Question: When I write JavaDoc-style comments in my code, Vim highlights the first sentence of them specifically:

Why does this happen? The problem occurs regardless of the colorscheme I use, so I'm assuming it has something to do with my java.vim file, but I've never modified it or anything.
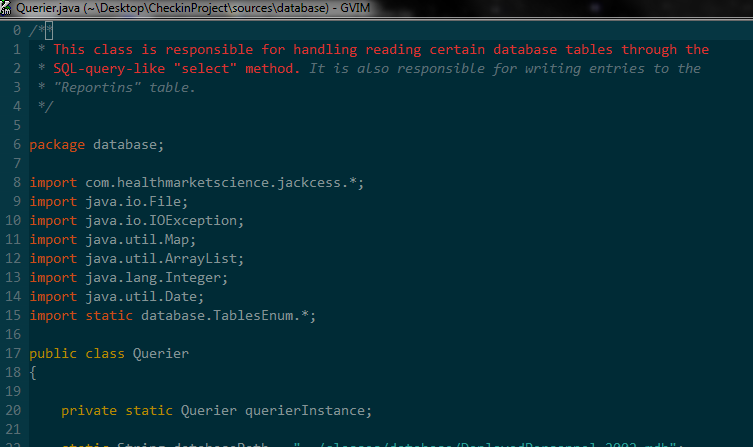
Answer: Like said, the first sentence in a Javadoc comment is special. Vim highlights it for you so that you clearly see what will be used as the comment summary in the generated documentation. Still, if it bothers you, you can disable Javadoc highlighting by defining 'java_ignore_javadoc' in your vimrc file.
'''
let java_ignore_javadoc=1
'''